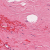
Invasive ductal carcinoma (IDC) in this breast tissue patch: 0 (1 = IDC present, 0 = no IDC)